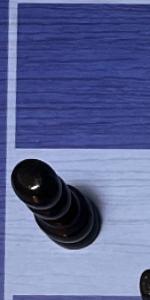
Label: Pawn_Black